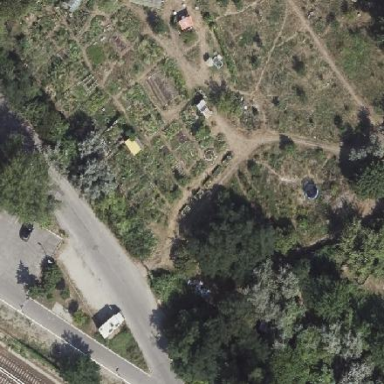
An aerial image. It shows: Garden that is leisure land.